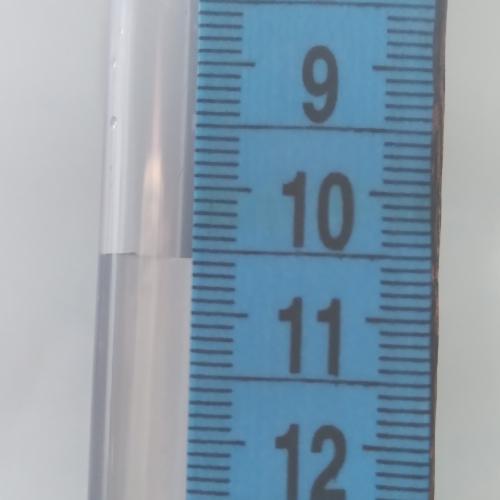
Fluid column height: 10.6 cm